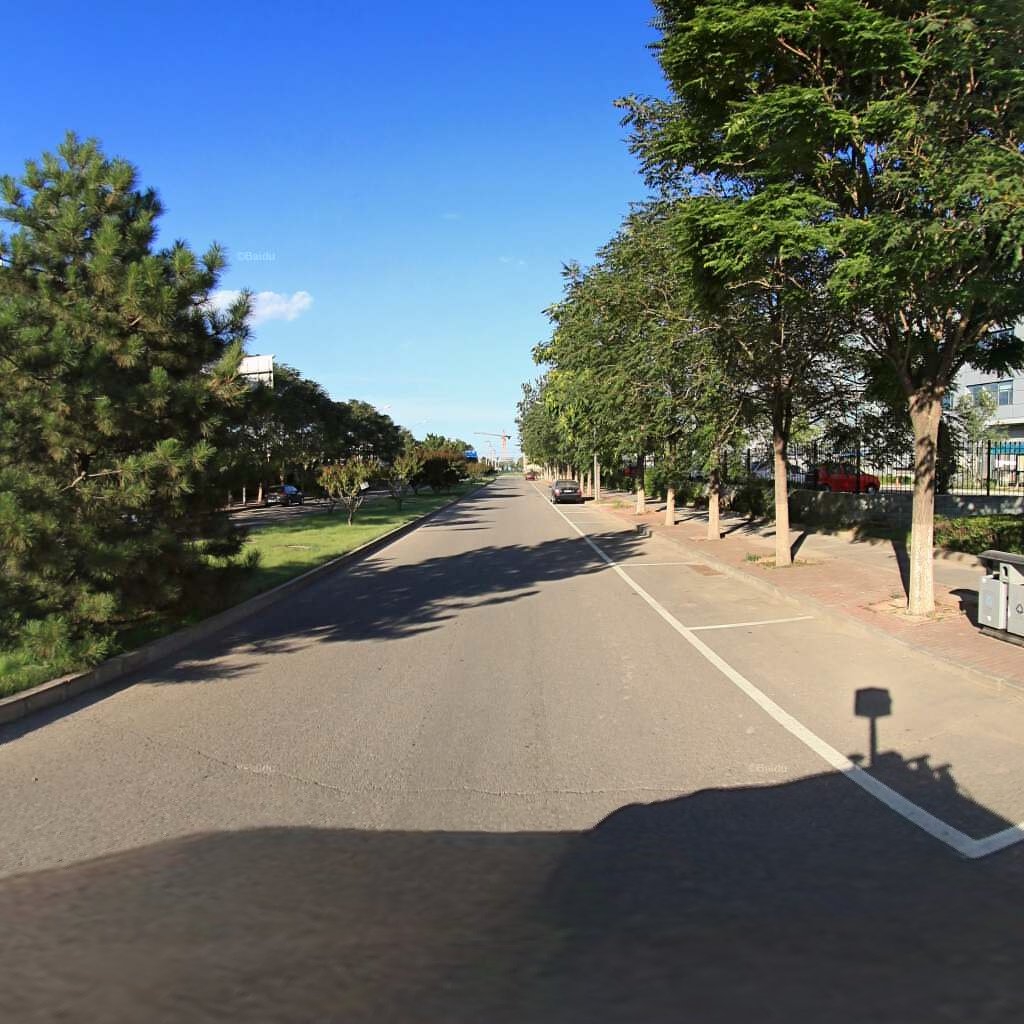
Region: Haidian
Road damage annotations: transverse crack